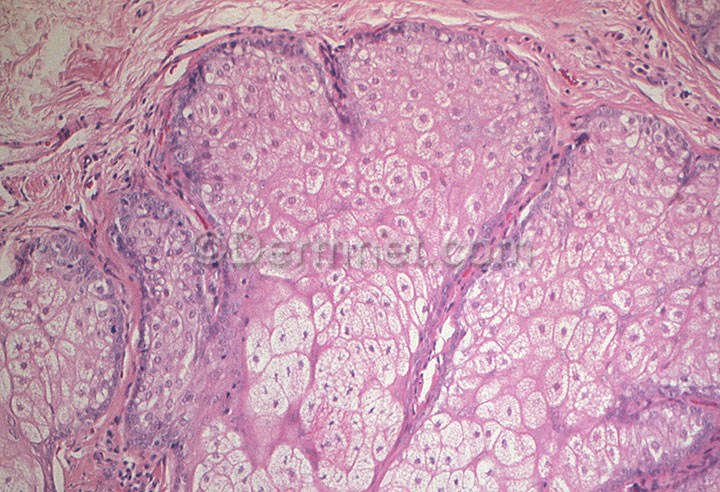
Disease: Seborrheic Keratoses and other Benign Tumors